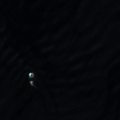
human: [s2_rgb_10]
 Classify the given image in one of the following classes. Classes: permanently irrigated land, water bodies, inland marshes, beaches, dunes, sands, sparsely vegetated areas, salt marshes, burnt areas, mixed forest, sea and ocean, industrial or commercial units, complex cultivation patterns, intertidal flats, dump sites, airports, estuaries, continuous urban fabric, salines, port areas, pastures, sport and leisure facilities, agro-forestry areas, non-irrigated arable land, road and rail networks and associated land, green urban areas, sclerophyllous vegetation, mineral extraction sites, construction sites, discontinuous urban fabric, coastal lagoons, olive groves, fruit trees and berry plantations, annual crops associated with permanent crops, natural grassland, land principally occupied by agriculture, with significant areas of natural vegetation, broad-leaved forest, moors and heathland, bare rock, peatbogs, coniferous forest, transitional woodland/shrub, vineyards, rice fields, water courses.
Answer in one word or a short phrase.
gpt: sea and ocean